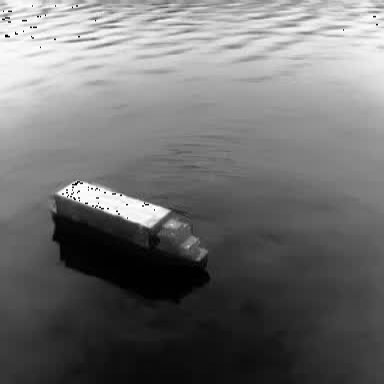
There is a fishing_boat in the infrared image.